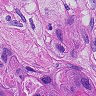
Metastatic tissue present: yes